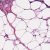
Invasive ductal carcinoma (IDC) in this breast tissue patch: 1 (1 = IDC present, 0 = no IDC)